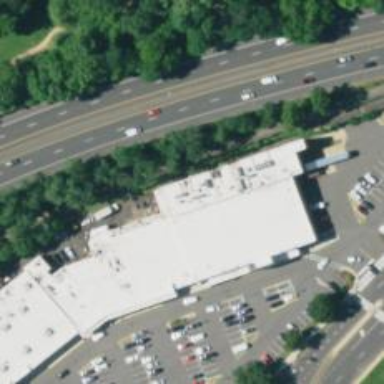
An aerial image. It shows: Supermarket.